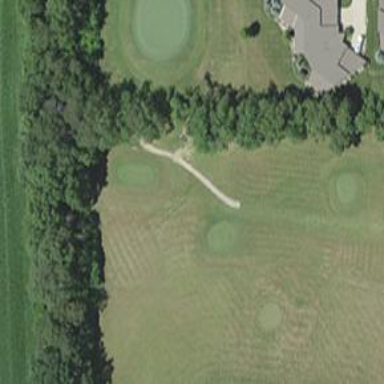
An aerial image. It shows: Service road designated as golf cart path.